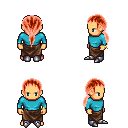
a pixel art fantasy rpg character, male body template, human, tanned skin, teal long-sleeve shirt, robe skirt, red ponytail hairstyle, bracelets, metal boots, four views (front, back, left, right), 2x2 character sprite sheet, small pixel art, hard edges, no anti-aliasing